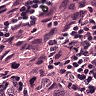
Metastatic tissue present: yes